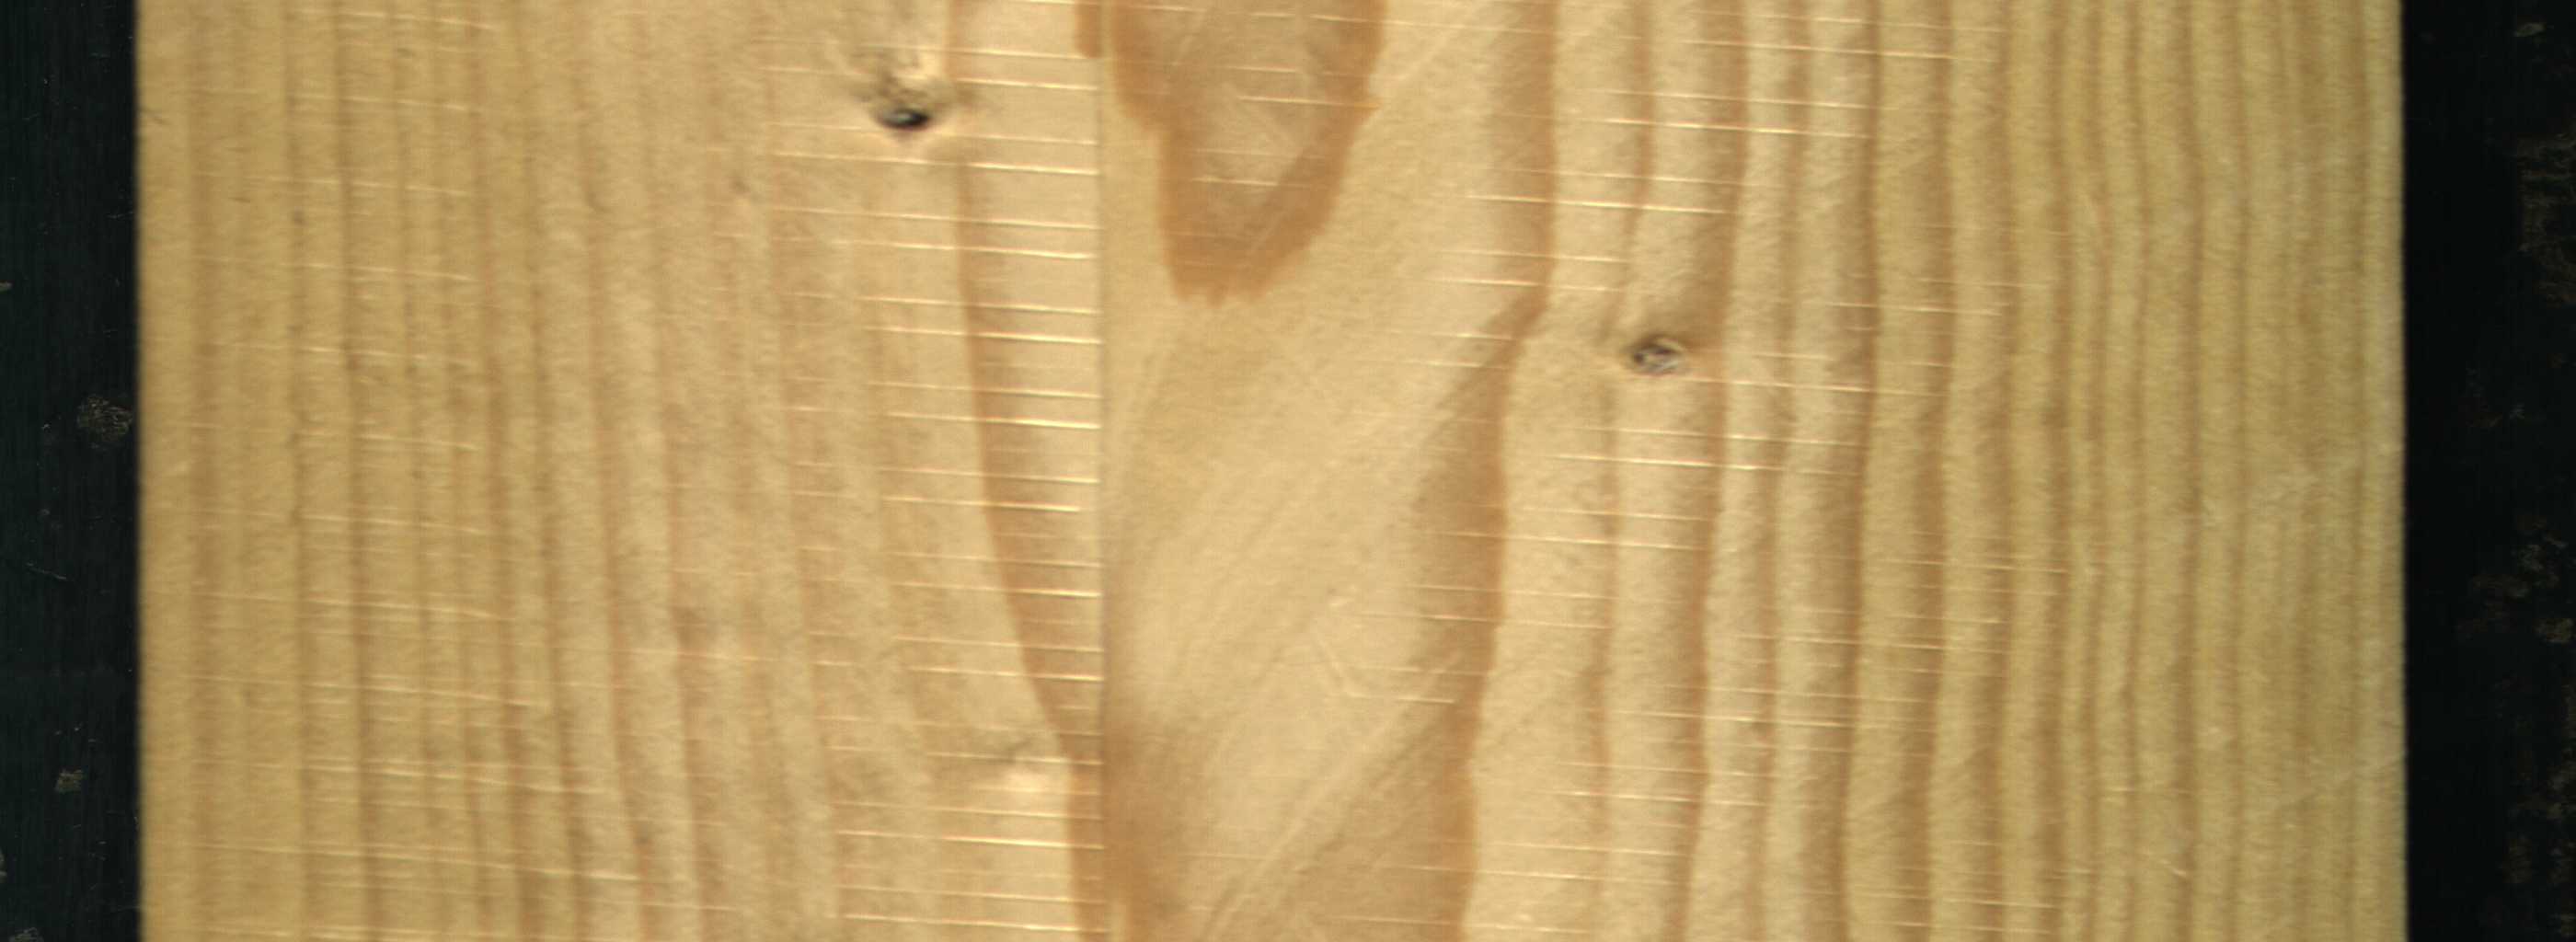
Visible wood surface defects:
Dead_Knot
Live_Knot